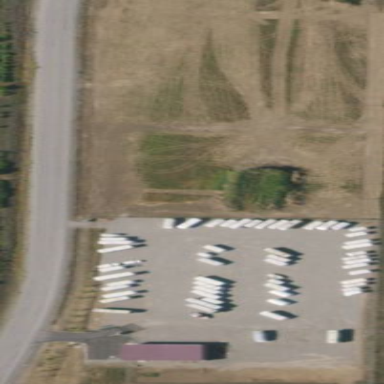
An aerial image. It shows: Commercial area with storage rental shop.